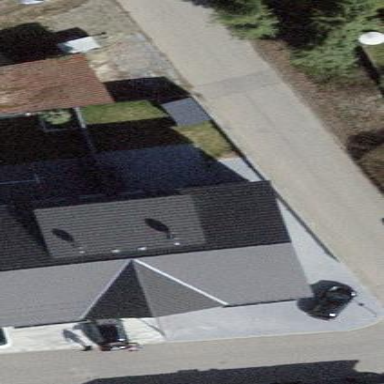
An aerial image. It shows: Gabled roofed house.